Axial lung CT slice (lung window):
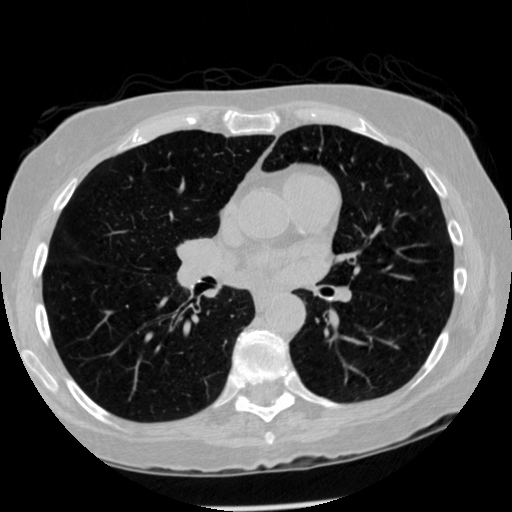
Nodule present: no